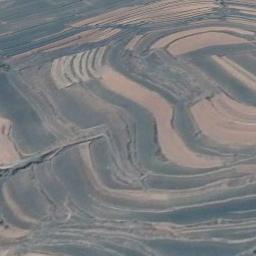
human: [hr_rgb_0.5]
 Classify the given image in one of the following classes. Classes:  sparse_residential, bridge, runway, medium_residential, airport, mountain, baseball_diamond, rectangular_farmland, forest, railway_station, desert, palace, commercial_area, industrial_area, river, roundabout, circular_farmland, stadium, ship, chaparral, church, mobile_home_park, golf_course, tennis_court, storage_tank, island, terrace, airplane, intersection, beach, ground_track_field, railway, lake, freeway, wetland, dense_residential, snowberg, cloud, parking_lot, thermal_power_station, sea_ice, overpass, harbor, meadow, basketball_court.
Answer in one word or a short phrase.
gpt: terrace